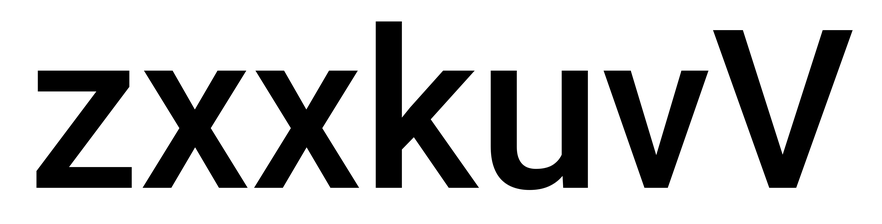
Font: Roboto_Medium